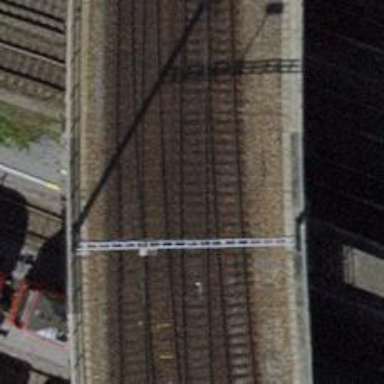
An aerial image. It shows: Viaduct bridge with single electrified rail track featuring contact line.